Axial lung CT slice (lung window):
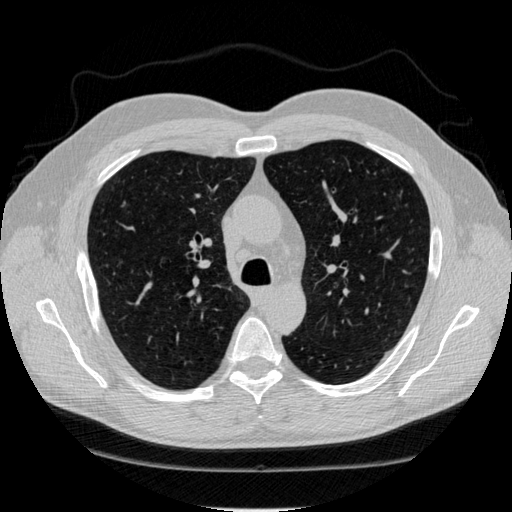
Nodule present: no